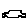
Label: car